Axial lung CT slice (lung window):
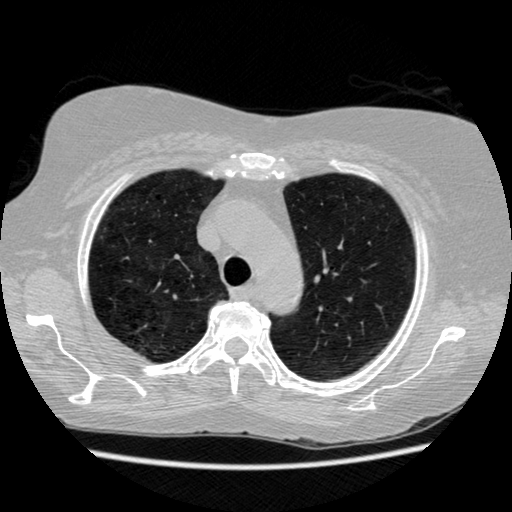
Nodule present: no